Question: I used the following code to display the Daylight Saving Time for the years between 2005 and 2035.
For the year 2005, this <URL> shows the DST is between April 3rd and October 30th. But the GetDaylightChanges returns March 13 and November 6th.
Is the .NET GetDaylightChanges a reliable function?

'''
public static void GetCurrentTimeZone()
{
for (int i = 0; i < 30; i++)
{
var dlt = TimeZone.CurrentTimeZone.GetDaylightChanges(2005 + i);
Console.WriteLine(2005 + i);
Console.WriteLine(dlt.Start.ToLongDateString());
Console.WriteLine(dlt.End.ToLongDateString());
Console.WriteLine(" ");
}
}
'''
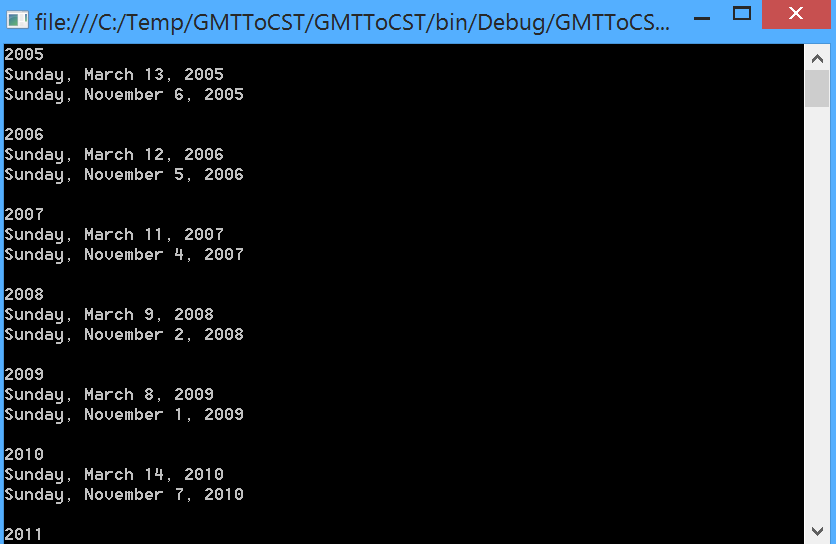
Answer: From <PHONE>, the rule was: DST is in effect from the first Sunday in April through the last Sunday in October.
From 2007-present, the rule was: DST is in effect from the second Sunday in March through the first Sunday in November.
However, as pointed out by @MaheshKava, the remarks section of the API says this:
> Because the TimeZone class supports only one daylight saving time
adjustment rule, the GetDaylightChanges method applies the current
adjustment rule to any year, regardless of whether the adjustment rule
actually applies to that year.
This means that the current rule (2nd Sunday in March through the 1st Sunday in November) is being applied for regardless of whether this rule was actually in effect during that year. So, to summarize, will give you inaccurate results for any year prior to 2007, and apparently this is by design.
The API documentation goes on further to say that you can use to get more accurate information. I was curious about this, so I wrote this code:
'''
static void Main(string[] args)
{
PrintAllDaylightSavingsAdjustmentDates();
Console.ReadLine();
}
public static void PrintAllDaylightSavingsAdjustmentDates()
{
TimeZoneInfo timeZoneInfo = TimeZoneInfo.FindSystemTimeZoneById("Pacific Standard Time");
TimeZoneInfo.AdjustmentRule[] adjustmentRules = timeZoneInfo.GetAdjustmentRules();
for (int year = 2000; year < 2030; year++)
{
PrintDaylightSavingsAdjustmentDatesForYear(adjustmentRules, year);
}
}
public static void PrintDaylightSavingsAdjustmentDatesForYear
(
TimeZoneInfo.AdjustmentRule[] adjustmentRules,
int year
)
{
DateTime firstOfYear = new DateTime(year, 1, 1);
foreach (TimeZoneInfo.AdjustmentRule adjustmentRule in adjustmentRules)
{
if ((adjustmentRule.DateStart <= firstOfYear) && (firstOfYear <= adjustmentRule.DateEnd))
{
Console.WriteLine("In {0}, DST started on {1} and ended on {2}.",
year,
GetTransitionDate(adjustmentRule.DaylightTransitionStart, year).ToString("MMMM dd"),
GetTransitionDate(adjustmentRule.DaylightTransitionEnd, year).ToString("MMMM dd"));
}
}
}
public static DateTime GetTransitionDate
(
TimeZoneInfo.TransitionTime transitionTime,
int year
)
{
if (transitionTime.IsFixedDateRule)
{
return new DateTime(year, transitionTime.Month, transitionTime.Day);
}
else
{
if (transitionTime.Week == 5)
{
// Special value meaning the last DayOfWeek (e.g., Sunday) in the month.
DateTime transitionDate = new DateTime(year, transitionTime.Month, 1);
transitionDate = transitionDate.AddMonths(1);
transitionDate = transitionDate.AddDays(-1);
while (transitionDate.DayOfWeek != transitionTime.DayOfWeek)
{
transitionDate = transitionDate.AddDays(-1);
}
return transitionDate;
}
else
{
DateTime transitionDate = new DateTime(year, transitionTime.Month, 1);
transitionDate = transitionDate.AddDays(-1);
for (int howManyWeeks = 0; howManyWeeks < transitionTime.Week; howManyWeeks++)
{
transitionDate = transitionDate.AddDays(1);
while (transitionDate.DayOfWeek != transitionTime.DayOfWeek)
{
transitionDate = transitionDate.AddDays(1);
}
}
return transitionDate;
}
}
}
'''
Which spits out the following output:
'''
In 2000, DST started on April 02 and ended on October 29.
In 2001, DST started on April 01 and ended on October 28.
In 2002, DST started on April 07 and ended on October 27.
In 2003, DST started on April 06 and ended on October 26.
In 2004, DST started on April 04 and ended on October 31.
In 2005, DST started on April 03 and ended on October 30.
In 2006, DST started on April 02 and ended on October 29.
In 2007, DST started on March 11 and ended on November 04.
In 2008, DST started on March 09 and ended on November 02.
In 2009, DST started on March 08 and ended on November 01.
In 2010, DST started on March 14 and ended on November 07.
In 2011, DST started on March 13 and ended on November 06.
In 2012, DST started on March 11 and ended on November 04.
In 2013, DST started on March 10 and ended on November 03.
In 2014, DST started on March 09 and ended on November 02.
In 2015, DST started on March 08 and ended on November 01.
In 2016, DST started on March 13 and ended on November 06.
In 2017, DST started on March 12 and ended on November 05.
In 2018, DST started on March 11 and ended on November 04.
In 2019, DST started on March 10 and ended on November 03.
In 2020, DST started on March 08 and ended on November 01.
In 2021, DST started on March 14 and ended on November 07.
In 2022, DST started on March 13 and ended on November 06.
In 2023, DST started on March 12 and ended on November 05.
In 2024, DST started on March 10 and ended on November 03.
In 2025, DST started on March 09 and ended on November 02.
In 2026, DST started on March 08 and ended on November 01.
In 2027, DST started on March 14 and ended on November 07.
In 2028, DST started on March 12 and ended on November 05.
In 2029, DST started on March 11 and ended on November 04.
'''